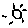
Label: sun